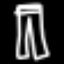
Label: pants